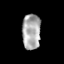
Tissue: skin
Cell type: Epithelial cells
Senescence score: 0.2358
Nuclear area (px): 638
Mean DAPI intensity: 171.105